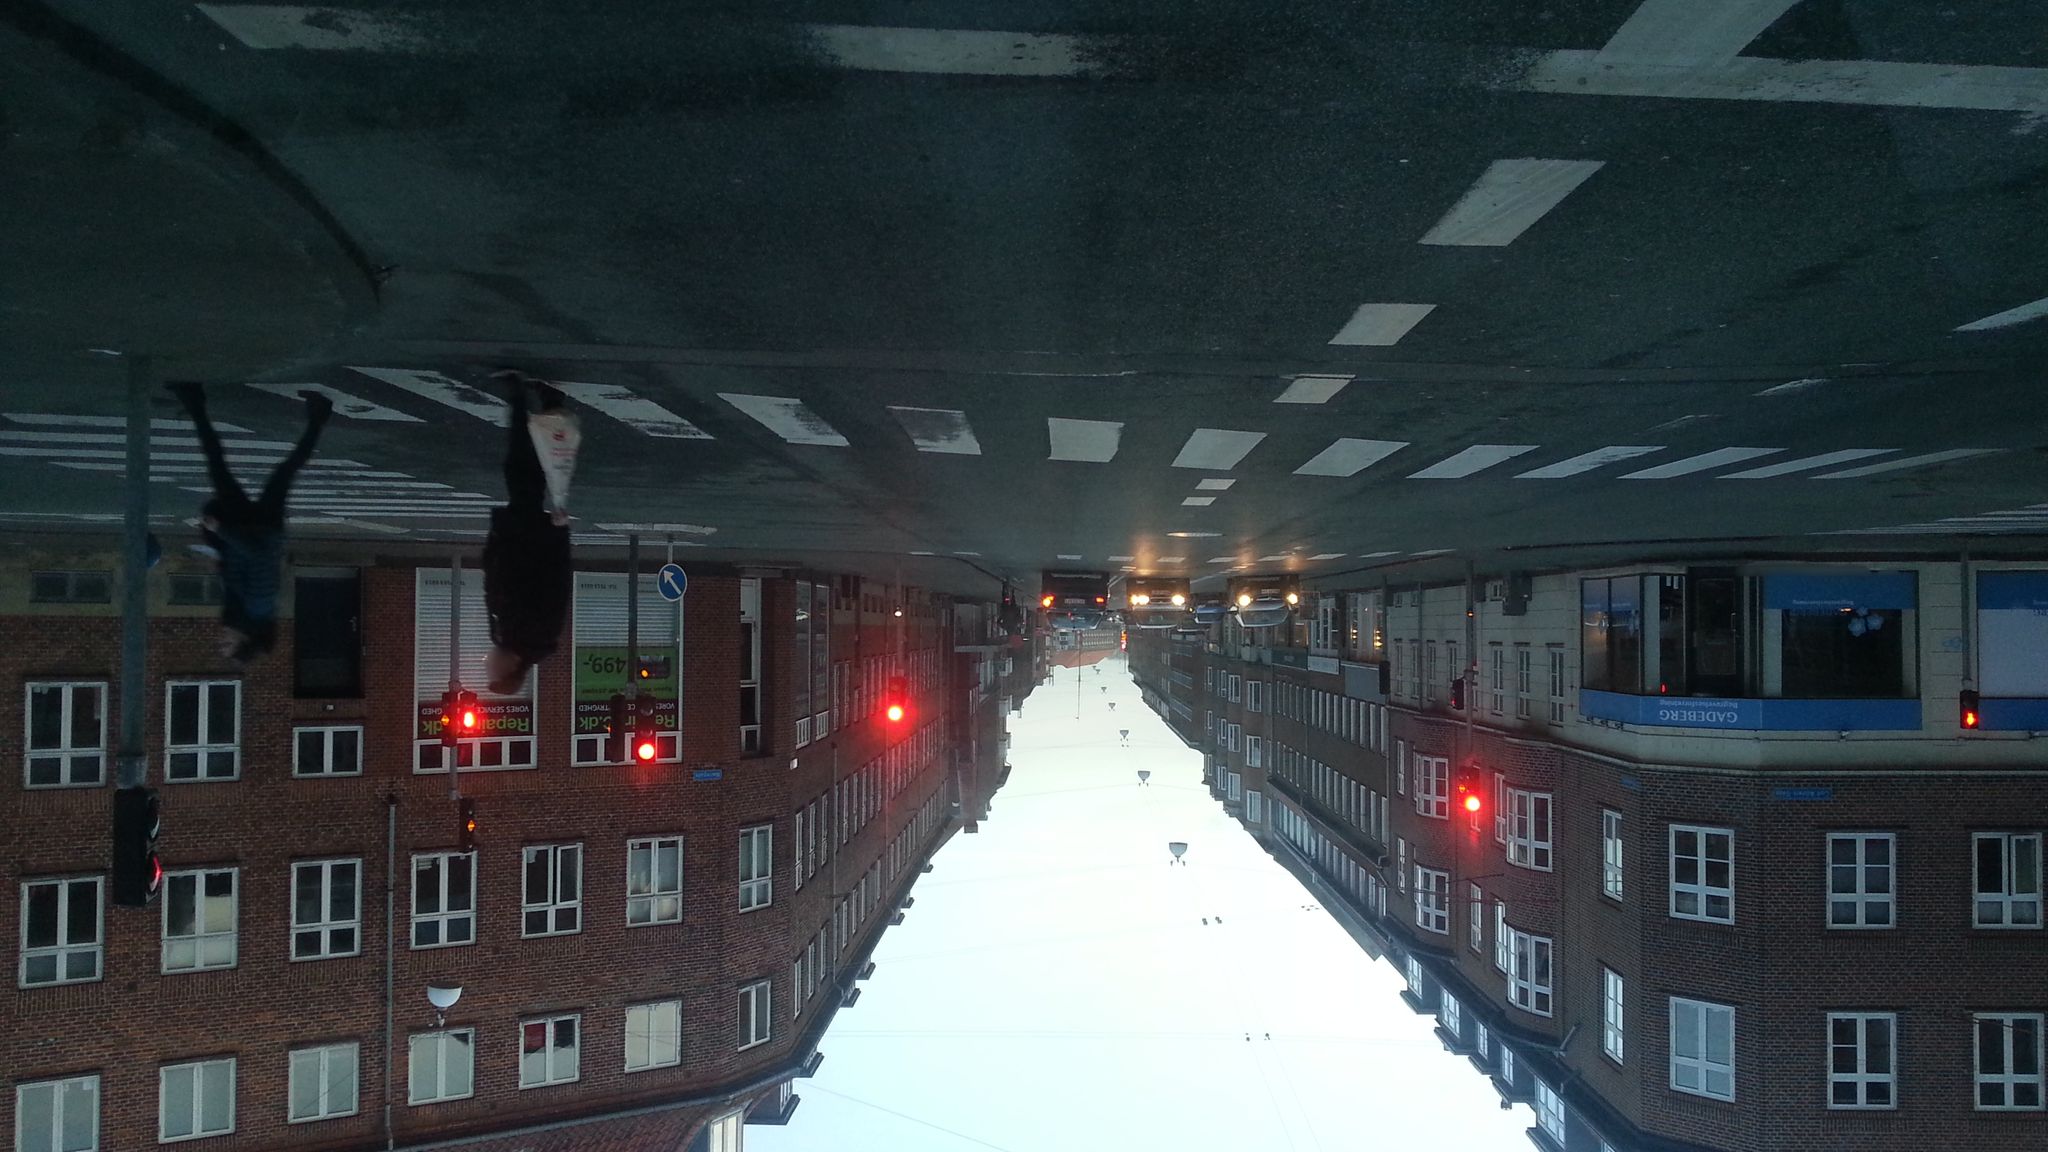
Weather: snowy
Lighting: dusk/dawn
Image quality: slightly poor
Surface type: railway
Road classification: tertiary
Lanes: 2
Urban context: dense urban cluster
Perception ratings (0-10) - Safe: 1.68, Lively: 4.99, Beautiful: 7.79, Boring: 5.67, Depressing: 4.25, Wealthy: 4.1